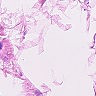
Metastatic tissue present: no